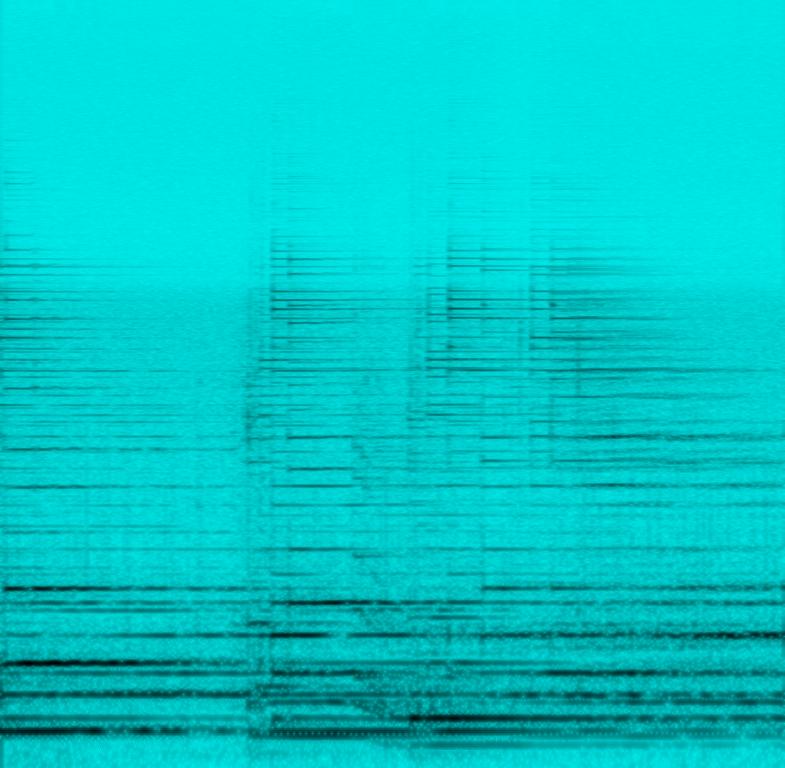
The low quality recording features a reverberant electric guitar melody. It sounds mellow, chill, relaxing and like a player is trying out his reverb pedals. The recording is noisy and in mono.